Question: I am newbie with bootstrap gridline system so I got stucked when I tried to create that (advanced?) gridview:

So my problem is that I do not know how to organize blocks in rows, because some blocks must have difeerent height, for example height of block 5. should have the same size as blocks 3. and 2. together.
Is that even possible? Also there should be some space between blocks, so background image should fill those space.
Please help me out.
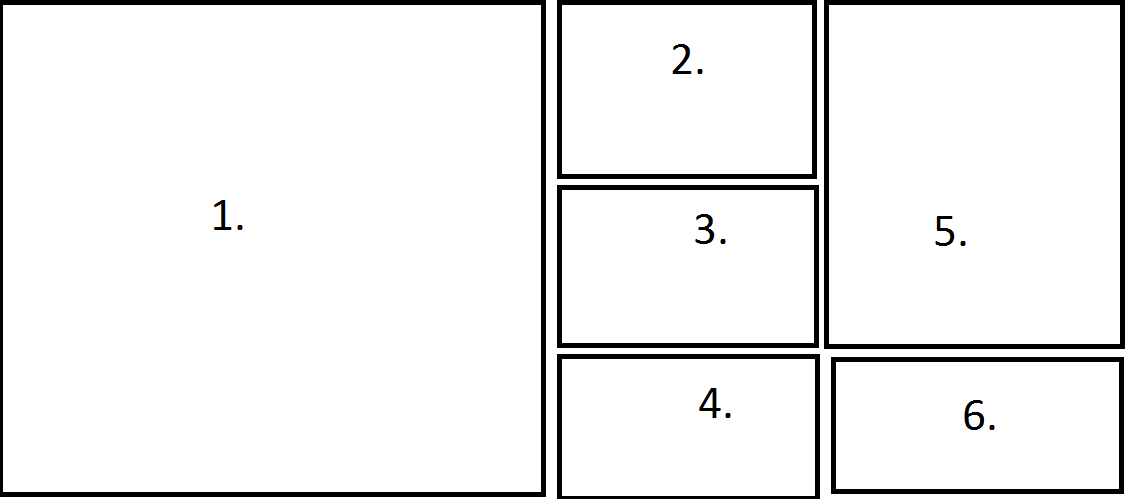
Answer: What you'll want to do is place divs 2, 3, and 4 in their own container div (with the class .col-md-3) and 5 and 6 in another container div (with the class .col-md-3). Make div 1 have the .col-md-6 class.
Edit: You should use a media query to make it a fixed height in the desktop, then a flexible height when it's mobile.
'''
@media screen and (max-width: 980px) { #div2 { height: 500px; (or whatever)}}
'''